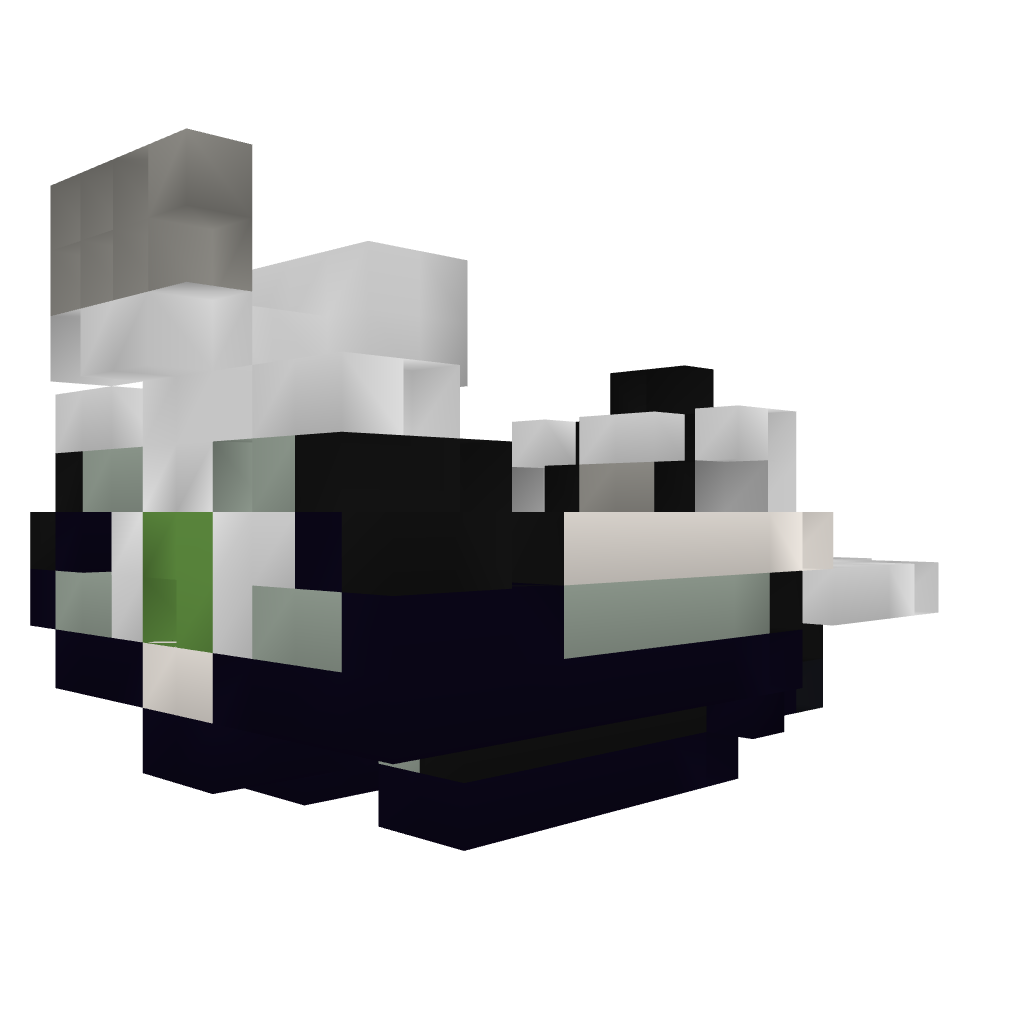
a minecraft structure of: Ultimate TNT Cannon V. 1